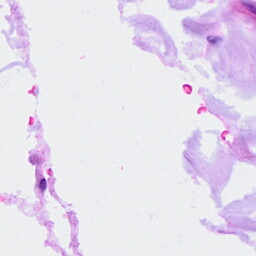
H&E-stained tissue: Ovarian